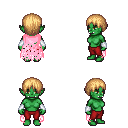
a pixel art fantasy rpg character, female body template, orc, green skin, pink tattered cape, red pants, light blonde plain hairstyle, white cloth bracers, four views (front, back, left, right), 2x2 character sprite sheet, small pixel art, hard edges, no anti-aliasing